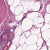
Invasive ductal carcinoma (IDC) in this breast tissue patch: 0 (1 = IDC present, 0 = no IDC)